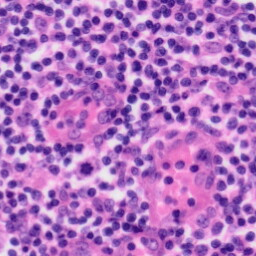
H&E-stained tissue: Tonsil